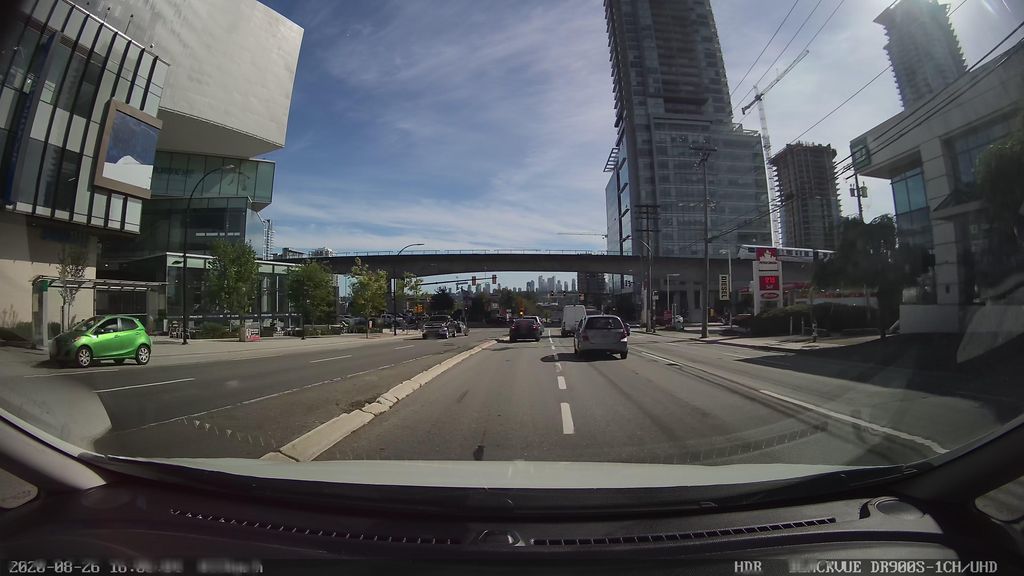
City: vancouver